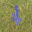
Label: 4